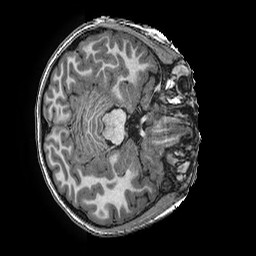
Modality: T1w
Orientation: axial
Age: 9
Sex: female
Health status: ill
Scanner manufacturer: ge
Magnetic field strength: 3 T
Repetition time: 0.0077 s
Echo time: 0.003436 s